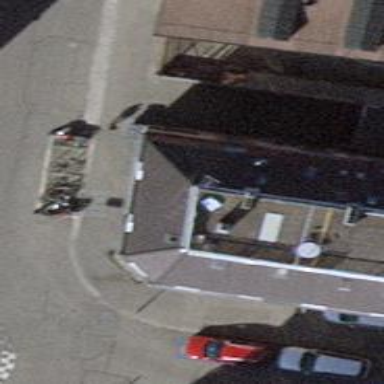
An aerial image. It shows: Bar.